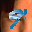
Label: 9